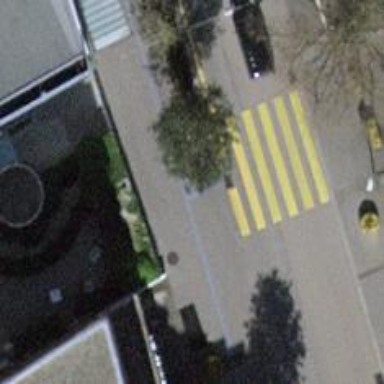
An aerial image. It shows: Kerb serving as barrier.